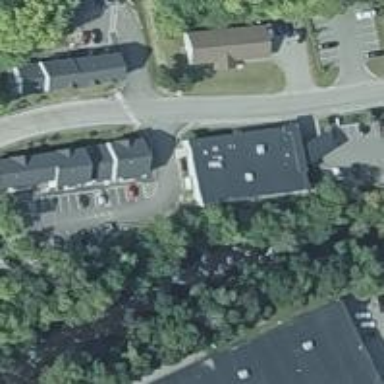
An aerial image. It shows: Healthcare facility.